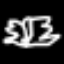
Label: angel